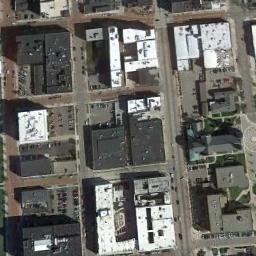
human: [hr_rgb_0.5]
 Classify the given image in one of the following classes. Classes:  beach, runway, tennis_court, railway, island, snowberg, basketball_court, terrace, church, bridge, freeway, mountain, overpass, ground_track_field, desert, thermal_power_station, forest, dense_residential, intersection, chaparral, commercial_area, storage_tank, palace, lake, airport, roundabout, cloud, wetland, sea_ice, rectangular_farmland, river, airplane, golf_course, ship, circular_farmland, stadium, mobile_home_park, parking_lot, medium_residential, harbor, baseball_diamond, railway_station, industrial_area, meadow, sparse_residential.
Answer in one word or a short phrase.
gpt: commercial_area